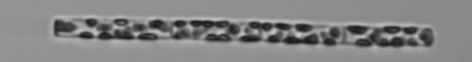
Label: Leptocylindrus